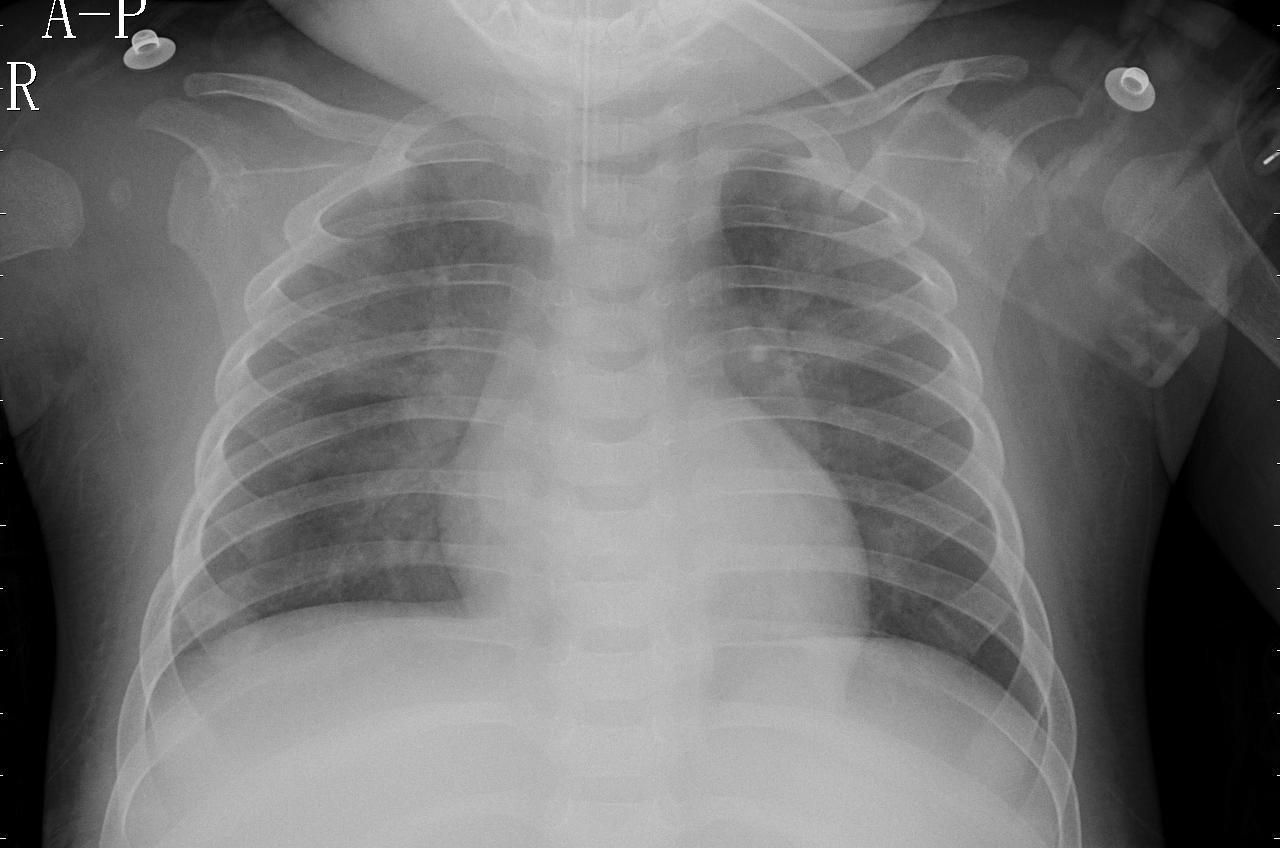
Diagnosis: PNEUMONIA